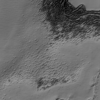
Label: not_dusty